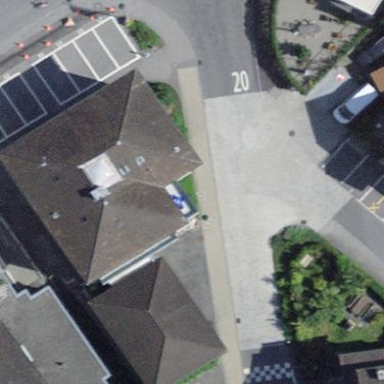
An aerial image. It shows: Public town hall with hipped roof. It belongs to the village town hall type.